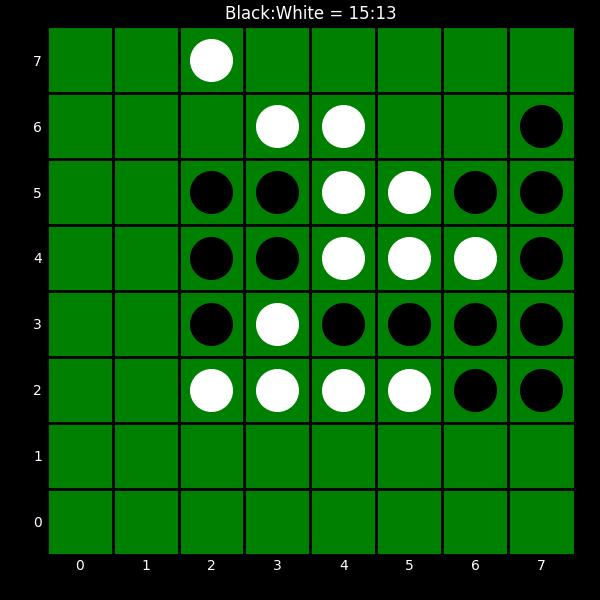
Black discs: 15
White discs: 13